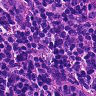
Metastatic tissue present: no